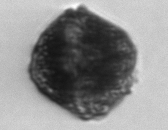
Label: Alexandrium_catenella